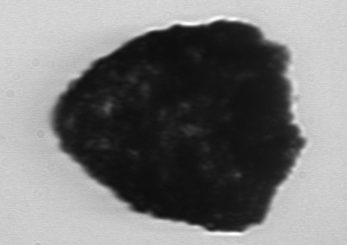
Label: Stenosemella_morphotype1